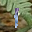
Label: 1